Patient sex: M
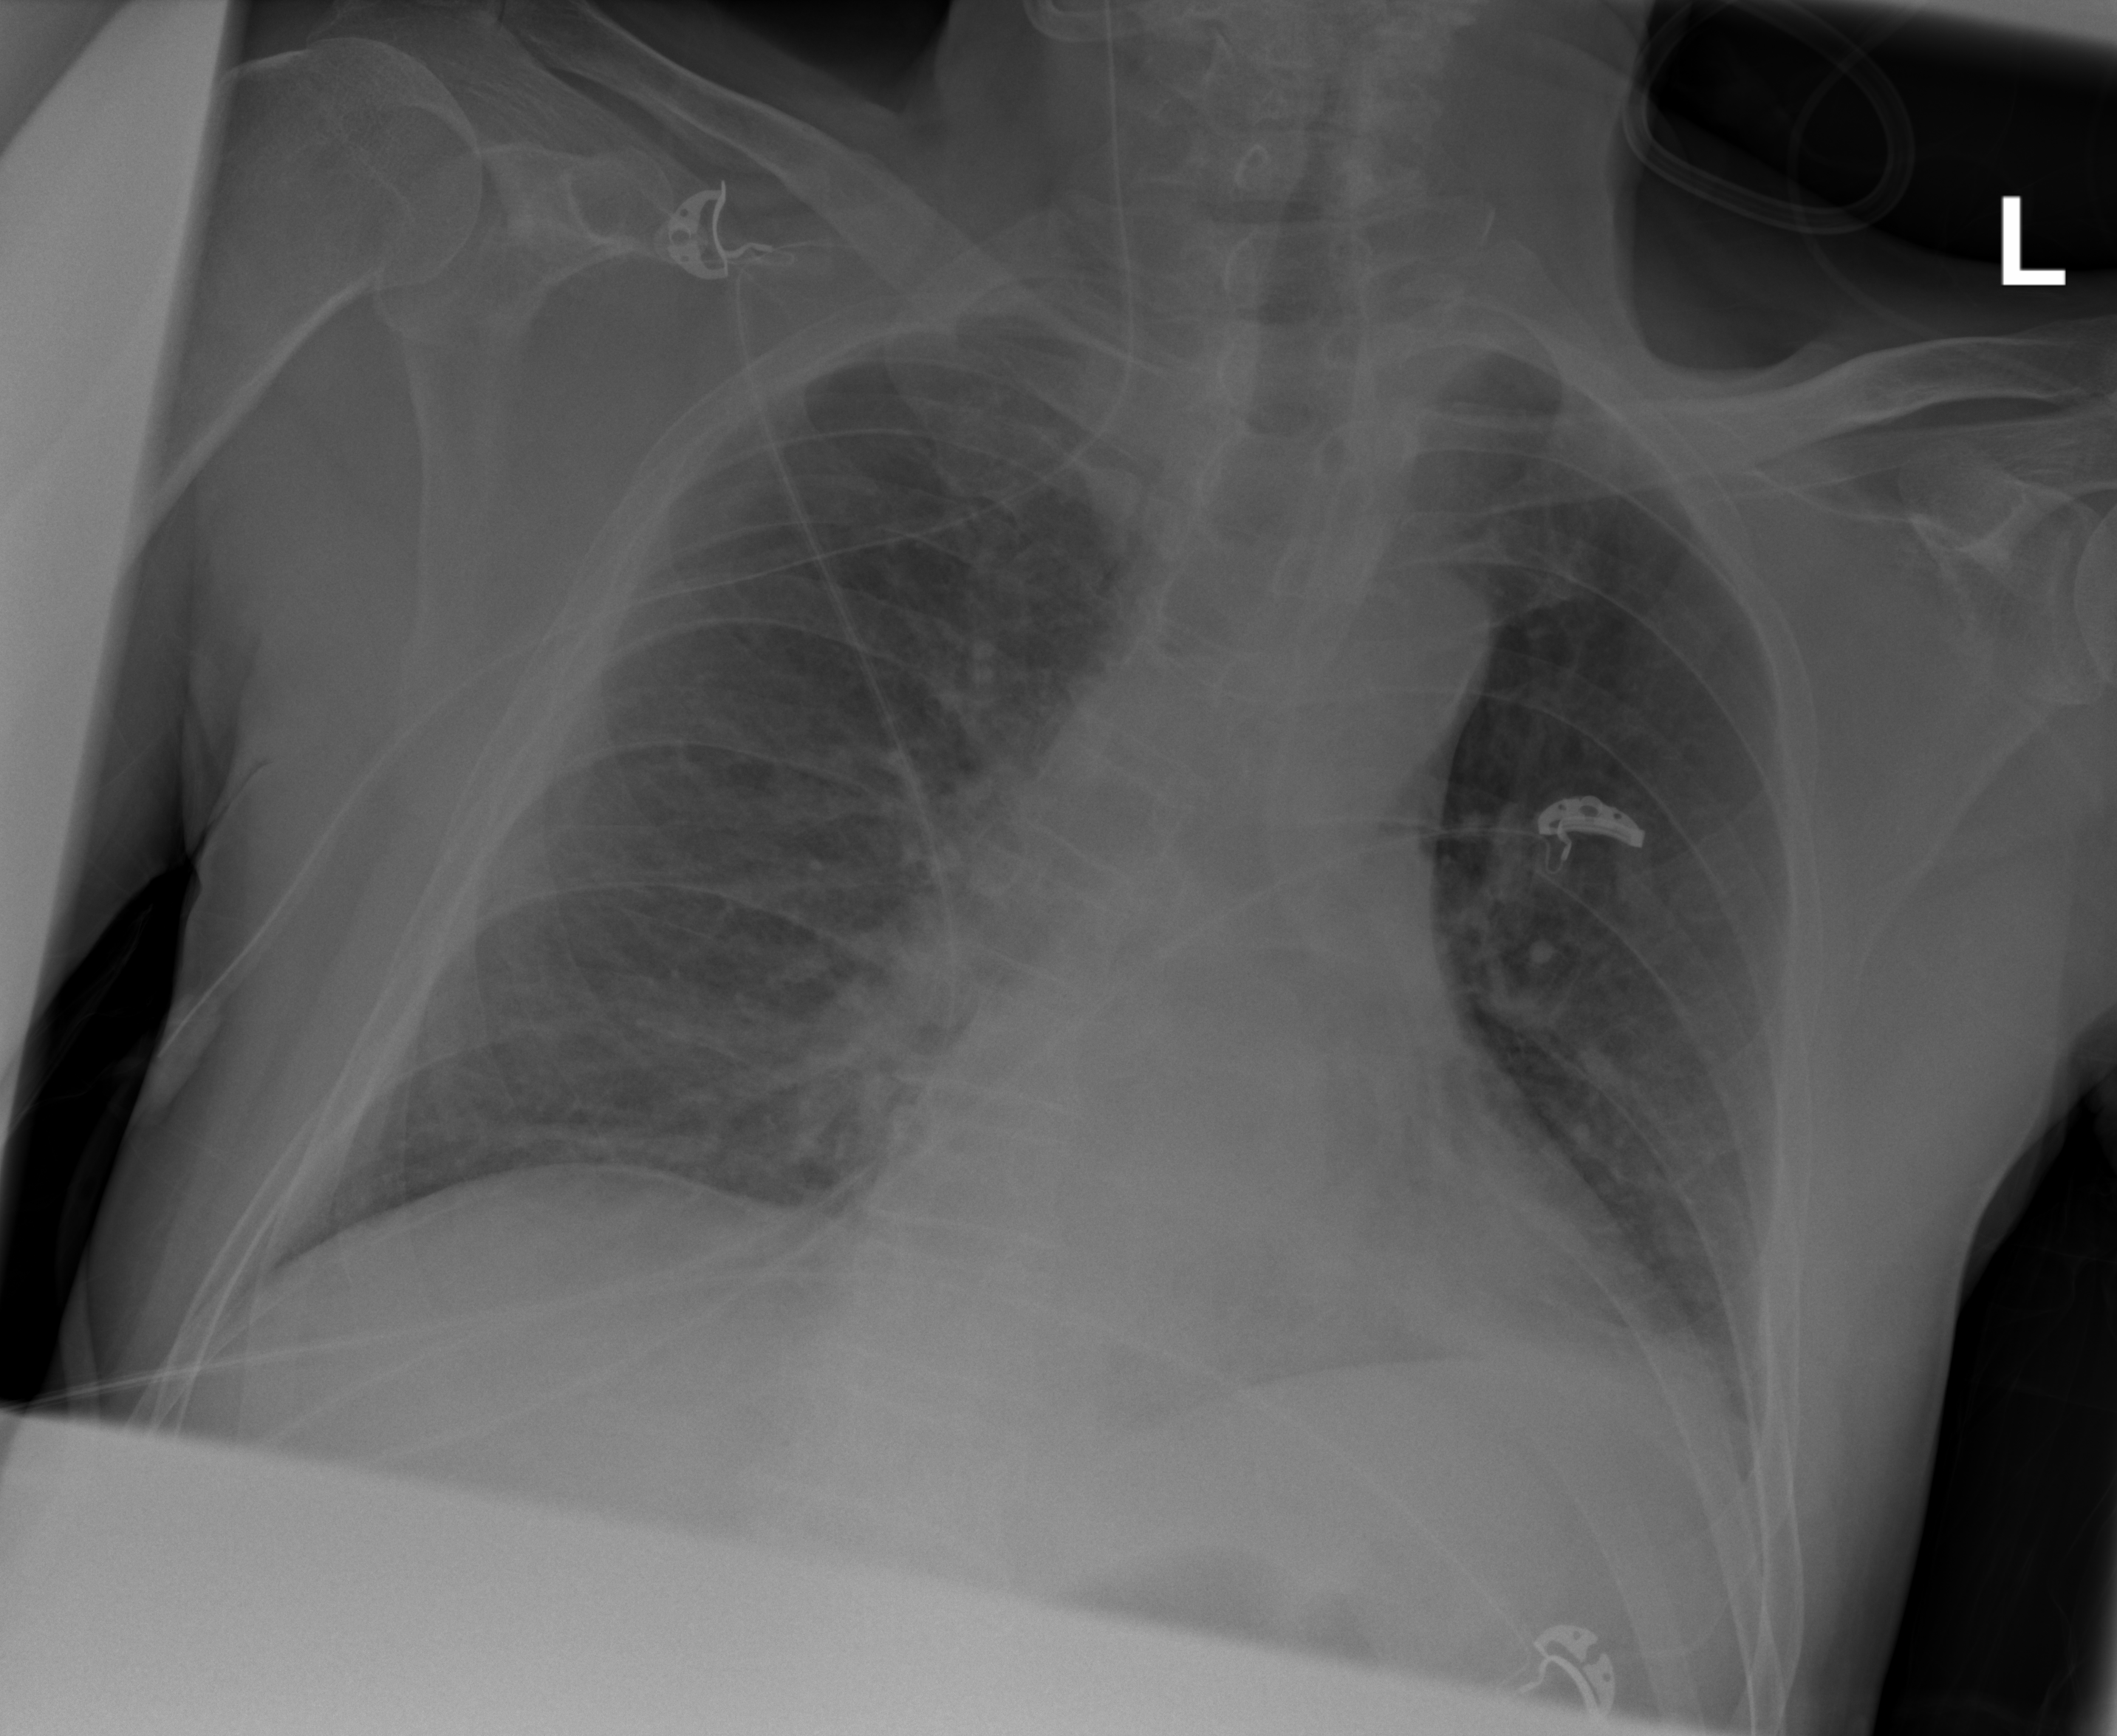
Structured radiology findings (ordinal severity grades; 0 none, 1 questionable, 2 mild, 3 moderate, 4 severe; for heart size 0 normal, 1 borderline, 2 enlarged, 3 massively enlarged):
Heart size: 1
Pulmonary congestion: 0
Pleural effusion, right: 0
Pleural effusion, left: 0
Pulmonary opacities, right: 2
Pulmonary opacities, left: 2
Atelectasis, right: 2
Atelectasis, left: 0